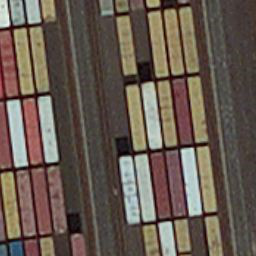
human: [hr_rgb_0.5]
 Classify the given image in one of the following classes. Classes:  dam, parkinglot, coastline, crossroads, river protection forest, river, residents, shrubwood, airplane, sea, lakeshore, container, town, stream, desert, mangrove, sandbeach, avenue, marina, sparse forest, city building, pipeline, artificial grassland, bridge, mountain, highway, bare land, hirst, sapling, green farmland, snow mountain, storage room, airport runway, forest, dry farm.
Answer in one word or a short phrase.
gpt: container